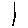
Label: line